Question: I've listed the names from database using 'SimpleCursorAdapter' and I want to change the color of a particular name using 'SimpleCursorAdapter.ViewBinder''s method. I've a problem while running this method, my database contains different names but the 'ListView' will display all the namse as one particular name. What am I doing wrong? How to change the text color of a specific name? Is it possible using 'ViewBinder'?
This is my part of of code for 'ViewBinder':
'''
SimpleCursorAdapter.ViewBinder binder = new SimpleCursorAdapter.ViewBinder() {
@Override
public boolean setViewValue(View view, Cursor cursor, int columnIndex) {
// TODO Auto-generated method stub
String[] temp = dh.return_result();
tv = (TextView)findViewById(R.id.textView1);
tv = (TextView) view;
for(int i = 0; i<temp.length; i++)
{
if(temp[i].equalsIgnoreCase("Ameer Zhann"))
{
tv.setText(temp[i]);
tv.setTextColor(Color.rgb(58, 58, 224));
return true;
}
}
return false;
}
};
'''
and this is my output image:

How can I solve this?
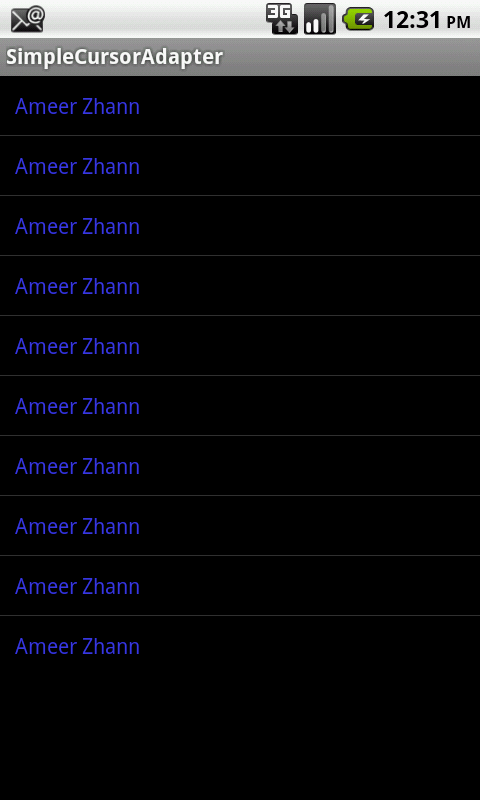
Answer: Try this way:
'''
public boolean setViewValue(View view, Cursor cursor, int columnIndex){
int getIndex = cursor.getColumnIndex("Name");
String empname = cursor.getString(getIndex);
tv = (TextView) view;
tv.setTextColor(Color.WHITE);
tv.setText(empname);
if(empname.equals("Any String"))
{
tv.setTextColor(Color.rgb(58, 58, 224));
return true;
}
return false;
}
'''